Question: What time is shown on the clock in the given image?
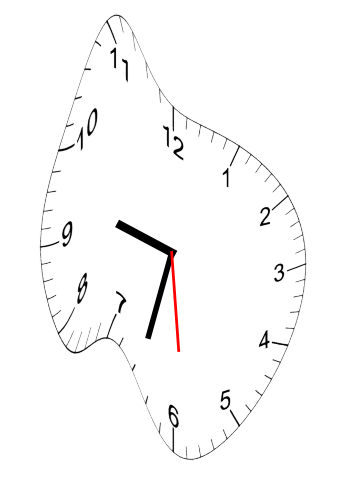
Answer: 09:32:29